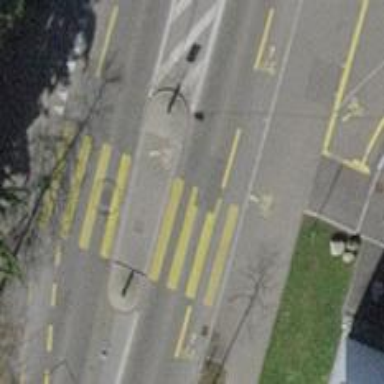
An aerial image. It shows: Uncontrolled zebra crossing with central island.